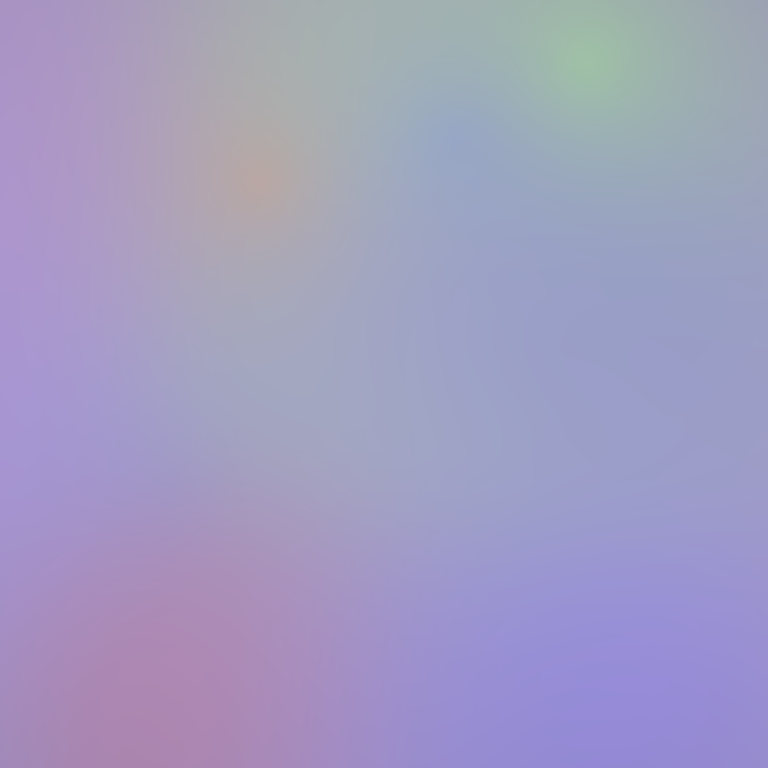
Abstract light effect, smooth gradient from soft lavender to gentle teal, serene atmosphere, diffuse glow, no room, no furniture, no objects.